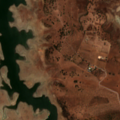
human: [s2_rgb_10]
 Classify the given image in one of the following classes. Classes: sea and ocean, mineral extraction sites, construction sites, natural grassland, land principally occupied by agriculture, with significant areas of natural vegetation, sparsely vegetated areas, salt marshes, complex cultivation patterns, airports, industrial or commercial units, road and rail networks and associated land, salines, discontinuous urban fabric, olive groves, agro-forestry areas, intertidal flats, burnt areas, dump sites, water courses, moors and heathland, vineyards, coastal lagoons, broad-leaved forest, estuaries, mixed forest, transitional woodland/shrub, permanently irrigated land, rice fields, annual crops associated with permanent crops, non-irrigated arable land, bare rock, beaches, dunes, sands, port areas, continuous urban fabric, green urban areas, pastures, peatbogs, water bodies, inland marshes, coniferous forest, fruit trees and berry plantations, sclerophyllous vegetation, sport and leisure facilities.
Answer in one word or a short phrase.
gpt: pastures, complex cultivation patterns, land principally occupied by agriculture, with significant areas of natural vegetation, water bodies